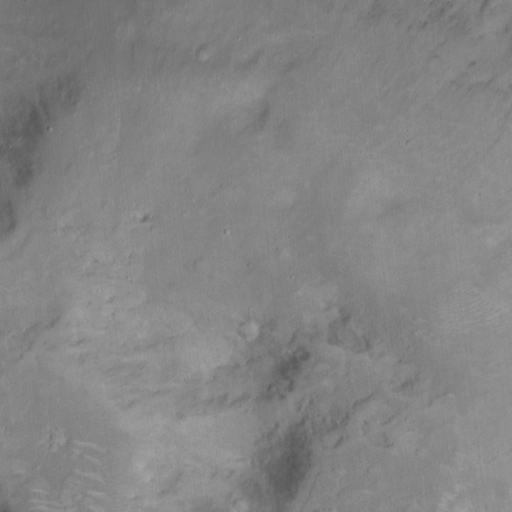
Objects detected: cone, cone